Question: I've updated to Xcode 6, the latest one appeared on the AppStore. I am running OS X Yosemite Beta 3 and apparently, I can open up only the iOS playground and the OS X one is missing from the list.
I attached a screenshot. Hm, any ideas?

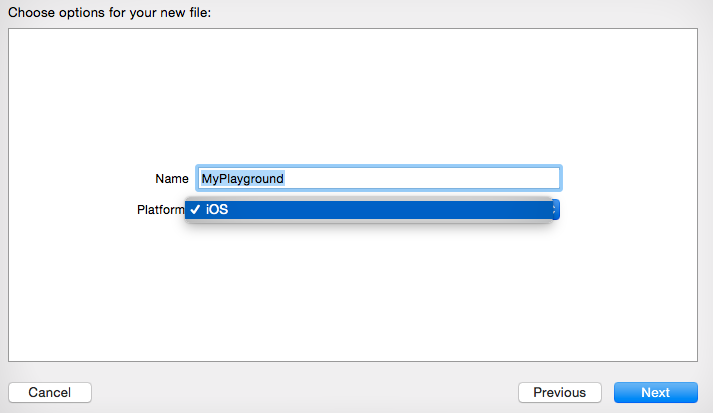
Answer: You can download Xcode 6.1 which has the swift for Mac OS X.
Also check this link: <URL>
'''
Swift for OS X
Today is the GM date for Swift on iOS. We have one more GM date to go for Mac. Swift for OS X currently requires the SDK for OS X Yosemite, and when Yosemite ships later this fall, Swift will also be GM on the Mac. In the meantime, you can keep developing your Mac apps with Swift by downloading the beta of Xcode 6.1.
'''